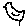
Label: bird